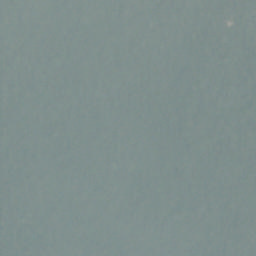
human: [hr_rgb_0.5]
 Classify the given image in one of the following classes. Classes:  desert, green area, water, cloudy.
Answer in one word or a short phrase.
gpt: cloudy